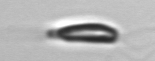
Label: Chrysochromulina